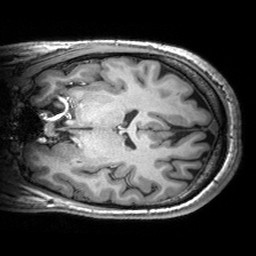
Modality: T1w
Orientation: coronal
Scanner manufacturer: siemens
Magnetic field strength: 3 T
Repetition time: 2.53 s
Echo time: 0.00299 s